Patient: sex F, age 57
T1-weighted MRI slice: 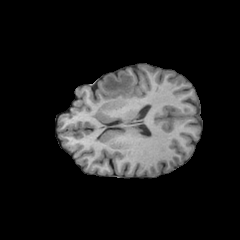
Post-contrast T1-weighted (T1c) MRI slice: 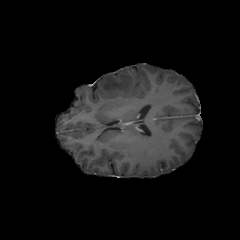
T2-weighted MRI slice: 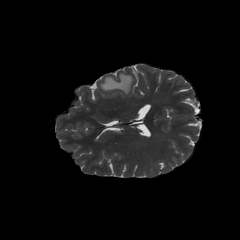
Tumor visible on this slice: yes
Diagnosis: Glioblastoma, IDH-wildtype
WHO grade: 4